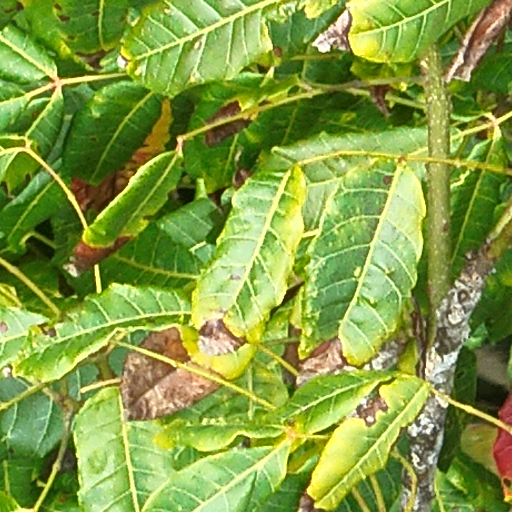
Species: Astronium graveolens
GBIF accepted scientific name: Astronium graveolens
Crown area (m\u00b2): 63.776